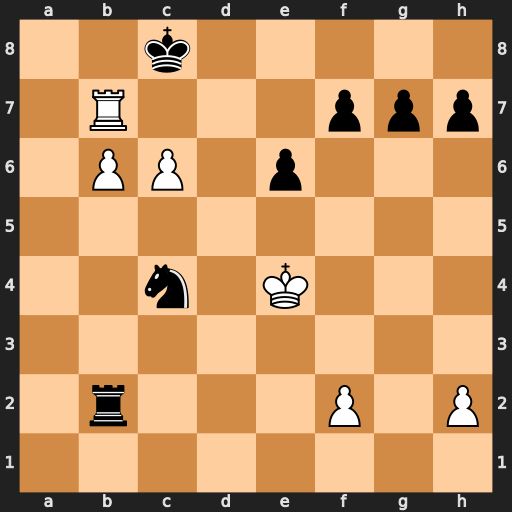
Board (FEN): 2k5/1R3ppp/1PP1p3/8/2n1K3/8/1r3P1P/8
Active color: w
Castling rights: -
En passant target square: -
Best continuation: Rc7+